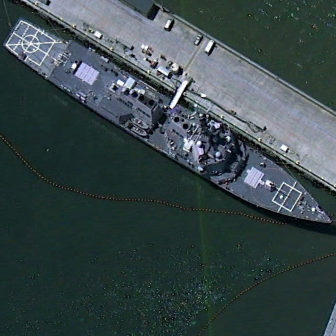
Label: destroyer